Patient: sex F, age 58
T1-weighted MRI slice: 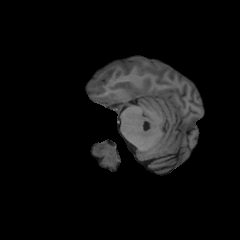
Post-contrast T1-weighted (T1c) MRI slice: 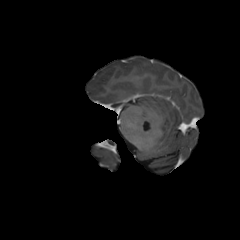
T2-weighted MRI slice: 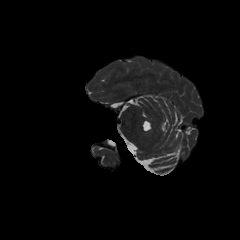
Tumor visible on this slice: no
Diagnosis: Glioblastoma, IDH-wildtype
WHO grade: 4